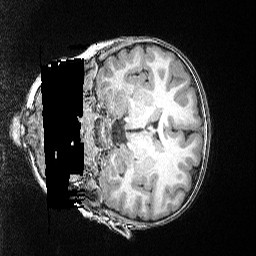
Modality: T1w
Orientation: coronal
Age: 83
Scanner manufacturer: siemens
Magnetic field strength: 3 T
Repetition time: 2.5 s
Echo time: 0.00347 s